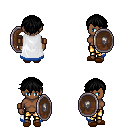
a pixel art fantasy rpg character, female body template, human, dark skin, white trimmed cape, gold greaves, black short bangs hairstyle, leather bracers, brown slippers, shield, four views (front, back, left, right), 2x2 character sprite sheet, small pixel art, hard edges, no anti-aliasing